Interaction volume radius: 5 \u00c5
Interaction volume height: 40 \u00c5
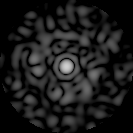
Disorder parameter: 0.8388